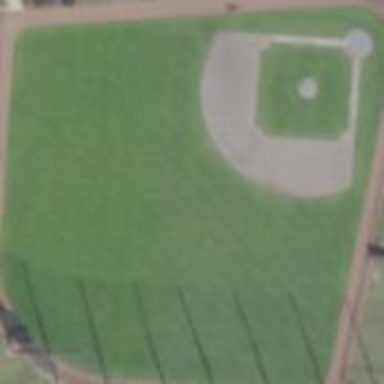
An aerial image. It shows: Baseball pitch for leisure land.